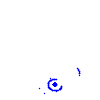
Particle: electron